Question: I would like to execute a stored procedure 'MyProc' with certain input parameters for each row in the table 'MyTable'. Column for each row will act like input values for 'MyProc'.
How do I accomplish this in SSIS? I have been told by upper management to use SSIS and I don't have any choice in this matter.
So.. I have done the following:
1. Create package
2. Create Execute SQL Task Created query inside ExecuteSQLTask
3. Create Foreach Loop Container Create Data Flow Task inside Foreach loop container. Inside Data Flow Task I created OLE DB Source Connected OLEDBSource to Derived Column Enable DataViewer in connection in step 3.3
It looks like the DataFlowTask in step 3.1 is being called for all rows in step 2.1
What I want is to invoke DataFlowTask in step 3.1 to get called for each record in the row in step 2.1 AS OPPOSED TO all the records.
Once this works, then I intend to 'ExecuteSQLTask' inside a 'ForEachLoopContainer'.

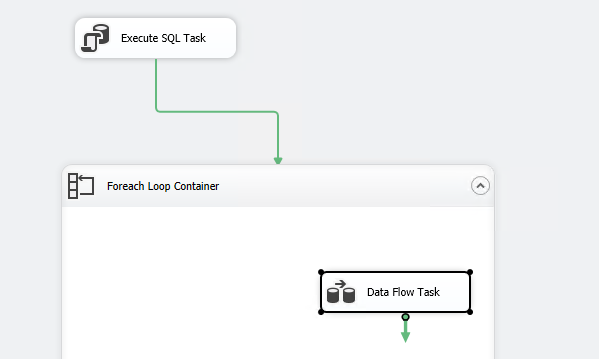
Answer: All you need is a Dataflow Task with an OLEDB source and an OLE DB Command transformation.
The OLEDB source SELECTs from the table that you want to perform the row-by-row stored procedure on.
It then is followed by an OLE DB Command transformation that calls the stored procedure and passes columns from the data flow to the parameters of the stored procedure.
This will result in the stored procedure being executed once for each row of your table. You don't need the initial Execute SQL, and you don't need the For-Each loop.